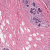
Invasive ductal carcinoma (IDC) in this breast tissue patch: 0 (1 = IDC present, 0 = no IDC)